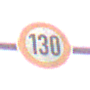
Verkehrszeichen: Geschwindigkeit130
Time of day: MorningAfternoon
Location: Outdoor (Nature)
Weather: Overcast
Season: NotSpecified
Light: Natural